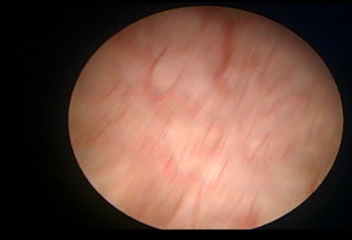
Modality: WLC
Class: Normal mucosa
Bladder cancer association: No